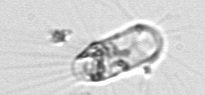
Label: Corethron_hystrix